Question: How to design the following as shown in the picture:
my xml structure is:
'''
<Root>
<other design>
<need to design as in picture>
</Root>
'''
the picture is :

that is the text should appear in left and right alignment.
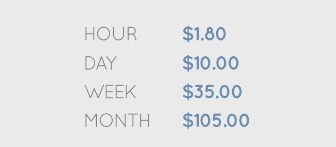
Answer: '''
<TableLayout xmlns:android="http://schemas.android.com/apk/res/android"
android:layout_width="fill_parent"
android:layout_height="fill_parent" >
<TableRow
android:id="@+id/tableRow1"
android:layout_width="match_parent"
android:layout_height="match_parent" >
<TextView
android:id="@+id/textView1"
android:layout_width="wrap_content"
android:layout_height="wrap_content"
android:padding="10dp"
android:text="HOUR"
android:textColor="#C0C0C0" />
<TextView
android:id="@+id/textView2"
android:layout_width="wrap_content"
android:layout_height="wrap_content"
android:padding="10dp"
android:text="$1.80"
android:textColor="#6686A8" />
</TableRow>
<TableRow
android:id="@+id/tableRow2"
android:layout_width="match_parent"
android:layout_height="match_parent" >
<TextView
android:id="@+id/textView3"
android:layout_width="wrap_content"
android:layout_height="wrap_content"
android:padding="10dp"
android:text="DAY"
android:textColor="#C0C0C0" />
<TextView
android:id="@+id/textView4"
android:layout_width="wrap_content"
android:layout_height="wrap_content"
android:padding="10dp"
android:text="$10.00"
android:textColor="#6686A8" />
</TableRow>
<TableRow
android:id="@+id/tableRow3"
android:layout_width="match_parent"
android:layout_height="match_parent" >
<TextView
android:id="@+id/textView5"
android:layout_width="wrap_content"
android:layout_height="wrap_content"
android:padding="10dp"
android:text="WEEK"
android:textColor="#C0C0C0" />
<TextView
android:id="@+id/textView6"
android:layout_width="wrap_content"
android:layout_height="wrap_content"
android:padding="10dp"
android:text="$35.00"
android:textColor="#6686A8" />
</TableRow>
<TableRow
android:id="@+id/tableRow4"
android:layout_width="match_parent"
android:layout_height="match_parent" >
<TextView
android:id="@+id/textView7"
android:layout_width="wrap_content"
android:layout_height="wrap_content"
android:padding="10dp"
android:text="MONTH"
android:textColor="#C0C0C0" />
<TextView
android:id="@+id/textView8"
android:layout_width="wrap_content"
android:layout_height="wrap_content"
android:padding="10dp"
android:text="$105.00"
android:textColor="#6686A8" />
</TableRow>
</TableLayout>
'''